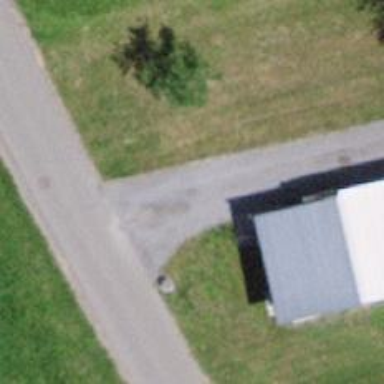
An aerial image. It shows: Driveway.